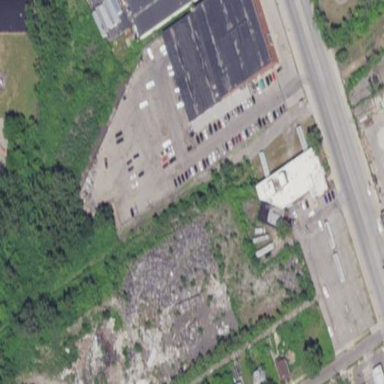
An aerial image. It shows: Industrial area used as vehicle depot.